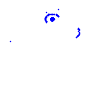
Particle: pion